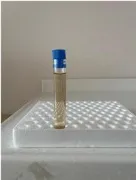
(C) Naked-eye examination of urine showing normal appearance of the urine immediately after sample collection.
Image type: pathology (fish)